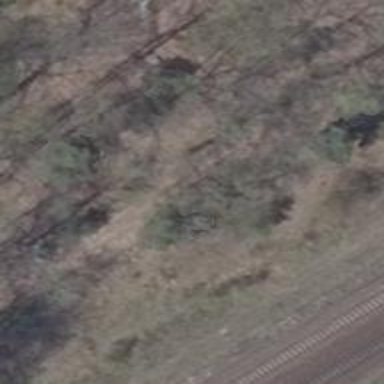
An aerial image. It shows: Sandy track with tracktype of grade5.